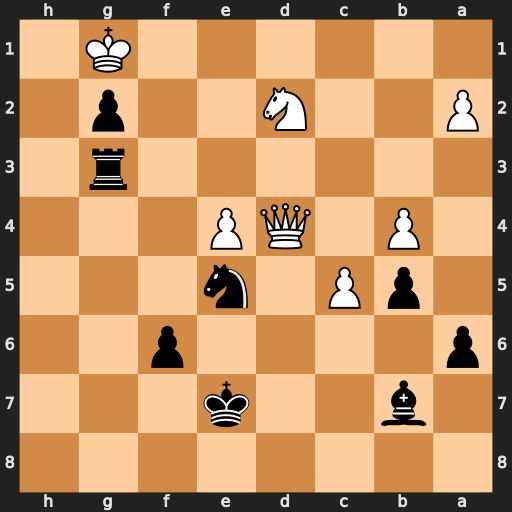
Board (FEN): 8/1b2k3/p4p2/1pP1n3/1P1QP3/6r1/P2N2p1/6K1
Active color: b
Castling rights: -
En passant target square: -
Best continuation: Rd3 Qxd3 Nxd3